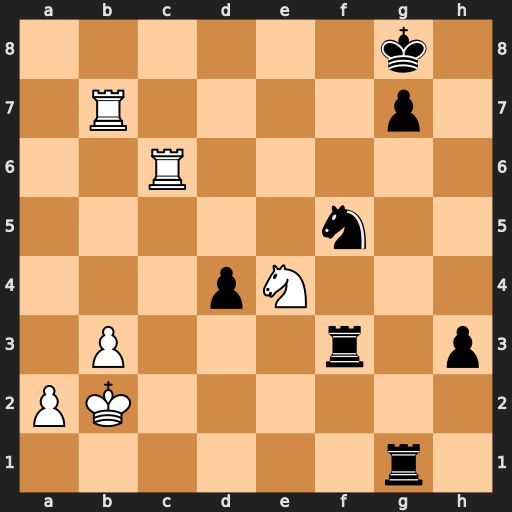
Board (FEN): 6k1/1R4p1/2R5/5n2/3pN3/1P3r1p/PK6/6r1
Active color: w
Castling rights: -
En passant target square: -
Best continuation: Nf6+ gxf6 Rc8#